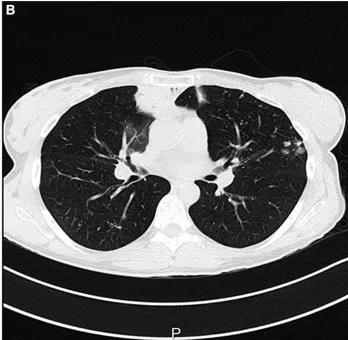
That have regressed over time in January 2023.
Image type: radiology (ct)